Interaction volume radius: 5 \u00c5
Interaction volume height: 20 \u00c5
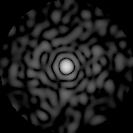
Disorder parameter: 0.8188